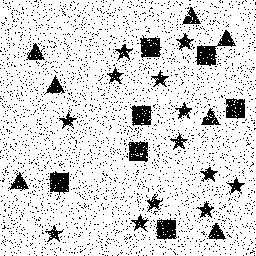
Squares: 7
Triangles: 7
Stars: 13
Total shapes: 27